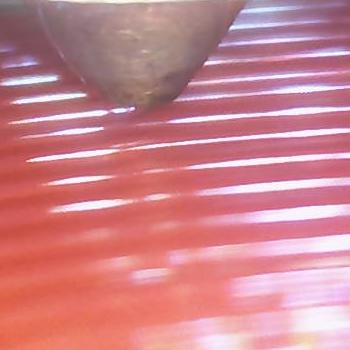
Flow rate: 84%